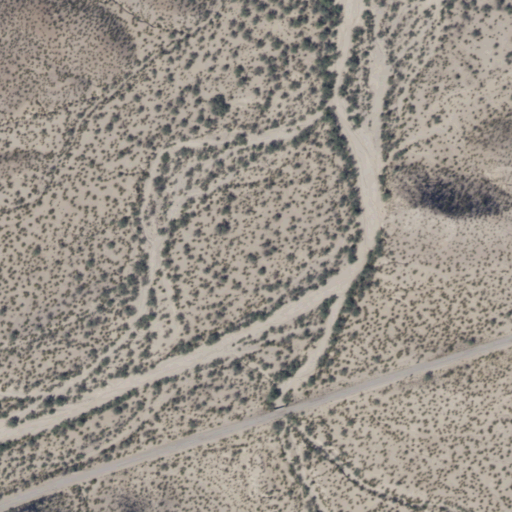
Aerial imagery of valley in Arizona named Sycamore Gulch containing shrub, open development, and low intensity development